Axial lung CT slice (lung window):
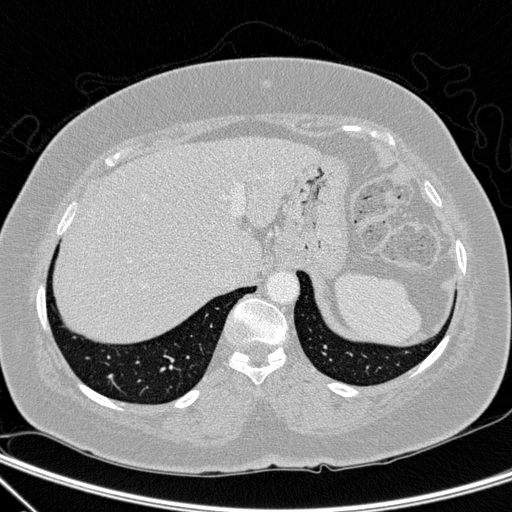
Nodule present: no